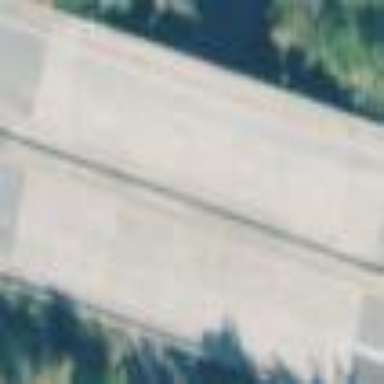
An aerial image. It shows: Man-made bridge.